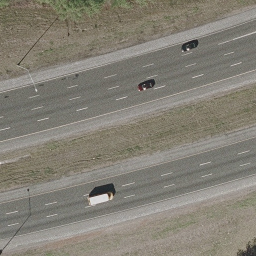
Label: freeway